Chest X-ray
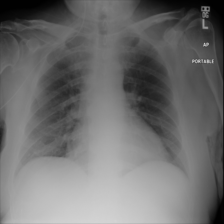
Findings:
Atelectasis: negative
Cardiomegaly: negative
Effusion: negative
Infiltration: negative
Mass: negative
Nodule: negative
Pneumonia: negative
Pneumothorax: negative
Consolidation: negative
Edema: negative
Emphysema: negative
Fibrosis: negative
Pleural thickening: negative
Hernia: negative